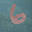
Label: 6